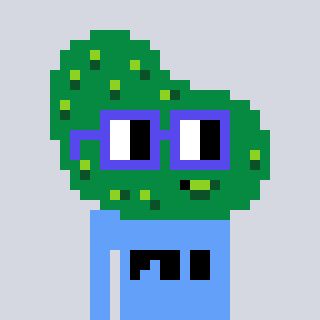
a pixel art character with square blue glasses, a pickle-shaped head and a blue-colored body on a cool background